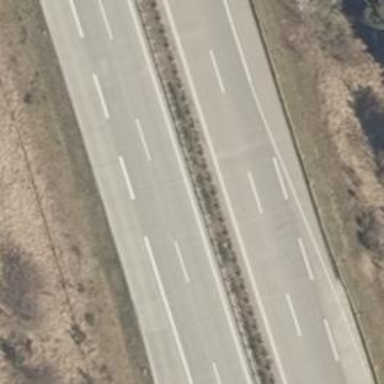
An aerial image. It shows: Motorway with concrete surface.